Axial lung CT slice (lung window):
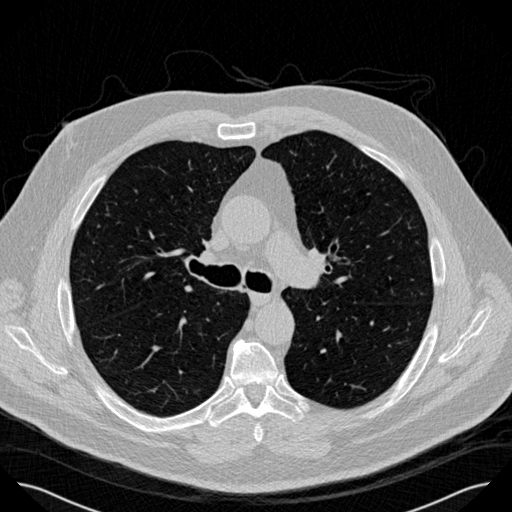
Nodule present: no